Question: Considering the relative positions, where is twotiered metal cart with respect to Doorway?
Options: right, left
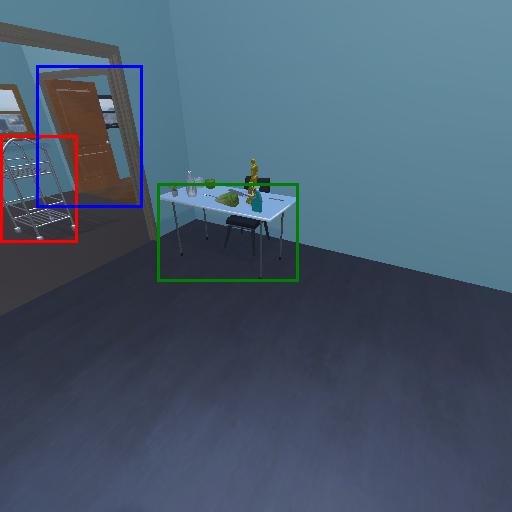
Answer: right